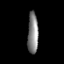
Tissue: prostate
Cell type: T cells
Senescence score: 0.2233
Nuclear area (px): 428
Mean DAPI intensity: 131.965